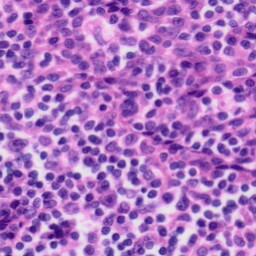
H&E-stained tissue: Tonsil